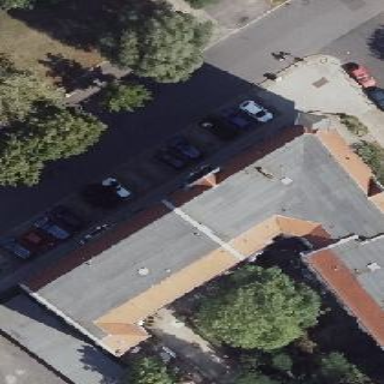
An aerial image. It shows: Building consisting of apartments with double saltbox roof shape.